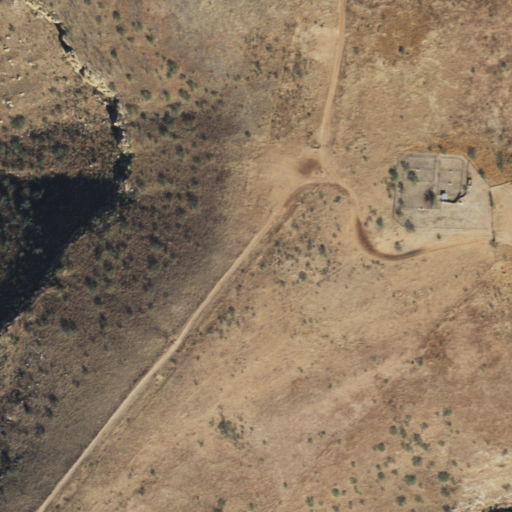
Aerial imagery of mountain in Arizona named Wise Mesa containing grassland and shrub